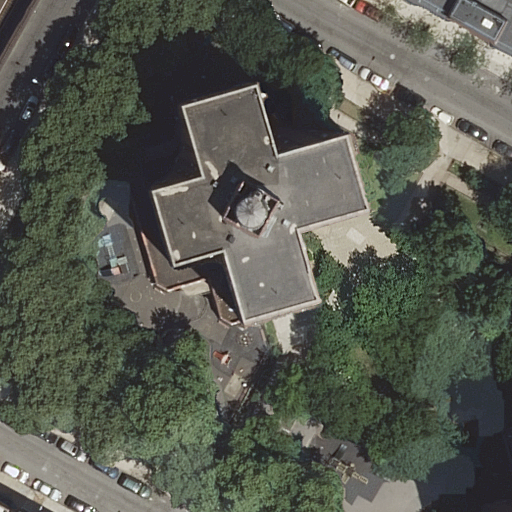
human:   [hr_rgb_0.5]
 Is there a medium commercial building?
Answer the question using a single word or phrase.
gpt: no

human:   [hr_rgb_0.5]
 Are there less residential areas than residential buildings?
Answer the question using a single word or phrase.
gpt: yes

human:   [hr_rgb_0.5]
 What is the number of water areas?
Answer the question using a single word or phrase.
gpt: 0

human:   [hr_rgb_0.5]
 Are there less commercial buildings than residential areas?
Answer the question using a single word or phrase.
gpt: yes

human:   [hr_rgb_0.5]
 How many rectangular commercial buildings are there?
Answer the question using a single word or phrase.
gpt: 0

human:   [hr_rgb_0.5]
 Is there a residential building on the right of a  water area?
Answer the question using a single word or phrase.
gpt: no

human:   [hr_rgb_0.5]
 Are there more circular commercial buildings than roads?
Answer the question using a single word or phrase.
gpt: no

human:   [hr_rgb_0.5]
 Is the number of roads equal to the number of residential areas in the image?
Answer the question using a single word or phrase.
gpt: no

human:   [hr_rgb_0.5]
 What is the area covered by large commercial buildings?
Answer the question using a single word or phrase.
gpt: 0m2

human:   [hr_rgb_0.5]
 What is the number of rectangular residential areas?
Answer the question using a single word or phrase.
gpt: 1

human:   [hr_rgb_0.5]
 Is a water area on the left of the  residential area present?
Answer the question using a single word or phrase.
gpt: no

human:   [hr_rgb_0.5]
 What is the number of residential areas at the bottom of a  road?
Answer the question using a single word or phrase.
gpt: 0

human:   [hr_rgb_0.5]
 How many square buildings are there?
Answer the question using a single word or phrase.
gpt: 0

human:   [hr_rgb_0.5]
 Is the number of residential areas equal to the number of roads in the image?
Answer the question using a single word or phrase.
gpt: no

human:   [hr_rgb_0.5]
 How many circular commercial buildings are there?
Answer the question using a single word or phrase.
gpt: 0

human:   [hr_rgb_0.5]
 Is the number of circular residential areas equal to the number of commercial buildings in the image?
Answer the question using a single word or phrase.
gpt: yes

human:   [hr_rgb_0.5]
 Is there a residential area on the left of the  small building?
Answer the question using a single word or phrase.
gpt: no

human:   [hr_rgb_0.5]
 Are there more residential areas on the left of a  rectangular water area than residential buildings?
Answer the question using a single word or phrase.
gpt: no

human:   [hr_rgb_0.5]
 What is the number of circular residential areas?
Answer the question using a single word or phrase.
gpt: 0

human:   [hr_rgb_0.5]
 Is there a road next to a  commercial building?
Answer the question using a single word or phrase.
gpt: no

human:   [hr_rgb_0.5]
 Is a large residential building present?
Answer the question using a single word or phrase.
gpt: yes

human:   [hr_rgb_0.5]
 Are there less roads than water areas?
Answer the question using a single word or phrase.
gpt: no

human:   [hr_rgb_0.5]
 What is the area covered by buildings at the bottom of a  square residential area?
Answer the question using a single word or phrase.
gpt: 0m2

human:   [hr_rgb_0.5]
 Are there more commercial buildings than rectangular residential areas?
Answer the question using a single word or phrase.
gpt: no

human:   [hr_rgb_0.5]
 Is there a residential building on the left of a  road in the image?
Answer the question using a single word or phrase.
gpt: yes

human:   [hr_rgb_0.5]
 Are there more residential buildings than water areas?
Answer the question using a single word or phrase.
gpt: yes

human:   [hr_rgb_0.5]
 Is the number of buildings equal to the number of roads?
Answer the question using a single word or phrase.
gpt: no

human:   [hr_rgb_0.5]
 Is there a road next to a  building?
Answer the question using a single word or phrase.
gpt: yes

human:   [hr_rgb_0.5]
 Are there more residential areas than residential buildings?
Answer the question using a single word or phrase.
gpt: no

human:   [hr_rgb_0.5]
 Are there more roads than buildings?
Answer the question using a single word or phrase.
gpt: yes

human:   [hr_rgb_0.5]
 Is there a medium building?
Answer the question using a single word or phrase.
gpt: no

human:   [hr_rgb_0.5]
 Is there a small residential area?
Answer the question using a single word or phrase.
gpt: yes

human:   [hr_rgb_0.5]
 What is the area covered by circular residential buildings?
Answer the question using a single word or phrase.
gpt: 0m2

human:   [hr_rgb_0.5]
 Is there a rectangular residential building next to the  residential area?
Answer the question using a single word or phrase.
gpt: yes

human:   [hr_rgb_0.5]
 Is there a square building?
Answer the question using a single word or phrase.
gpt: no

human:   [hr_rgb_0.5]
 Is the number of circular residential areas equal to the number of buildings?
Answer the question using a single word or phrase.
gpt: no